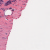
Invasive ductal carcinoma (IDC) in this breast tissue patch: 1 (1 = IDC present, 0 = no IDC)